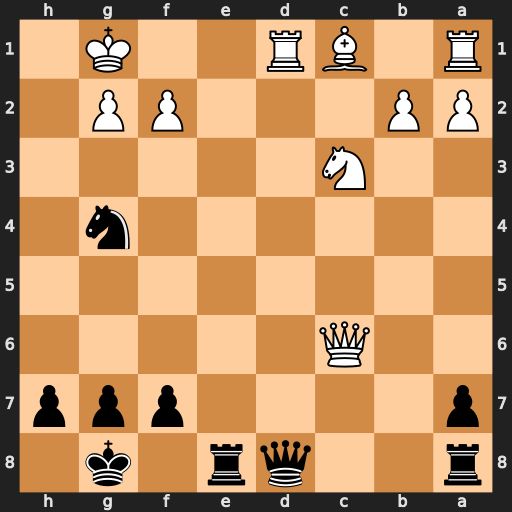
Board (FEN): r2qr1k1/p4ppp/2Q5/8/6n1/2N5/PP3PP1/R1BR2K1
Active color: b
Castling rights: -
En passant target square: -
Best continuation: Qxd1+ Nxd1 Re1#